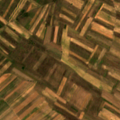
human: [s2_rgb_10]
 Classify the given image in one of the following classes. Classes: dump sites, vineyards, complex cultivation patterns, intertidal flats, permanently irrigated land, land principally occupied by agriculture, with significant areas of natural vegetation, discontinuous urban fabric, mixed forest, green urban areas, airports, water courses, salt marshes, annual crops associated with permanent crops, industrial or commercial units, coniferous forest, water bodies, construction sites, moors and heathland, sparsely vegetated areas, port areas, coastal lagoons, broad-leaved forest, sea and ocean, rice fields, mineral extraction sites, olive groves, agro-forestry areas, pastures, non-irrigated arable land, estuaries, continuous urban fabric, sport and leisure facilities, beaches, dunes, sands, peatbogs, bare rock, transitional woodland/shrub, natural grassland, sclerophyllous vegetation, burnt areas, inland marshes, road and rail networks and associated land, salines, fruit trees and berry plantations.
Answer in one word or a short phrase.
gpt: complex cultivation patterns